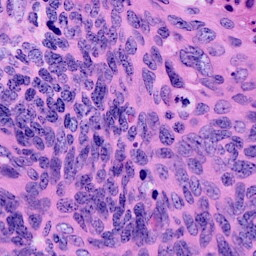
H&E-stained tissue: Cervix